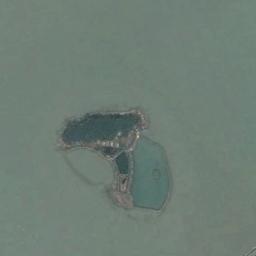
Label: island